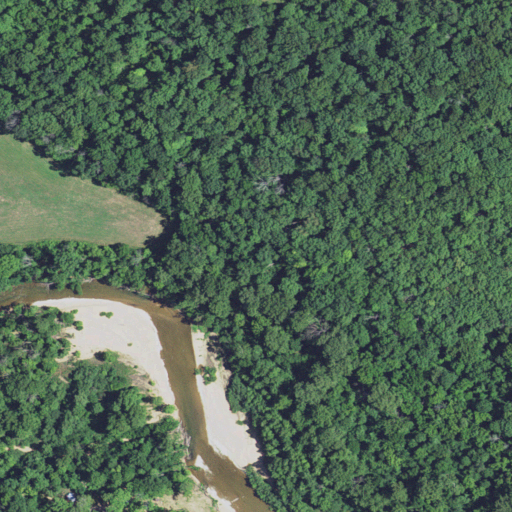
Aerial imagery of cliff(s) in Missouri named Red Bluff containing deciduous forest, barren land, pasture, and mixed forest